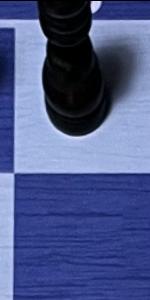
Label: Empty